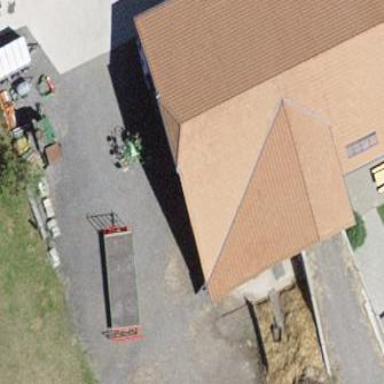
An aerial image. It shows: Farm building.